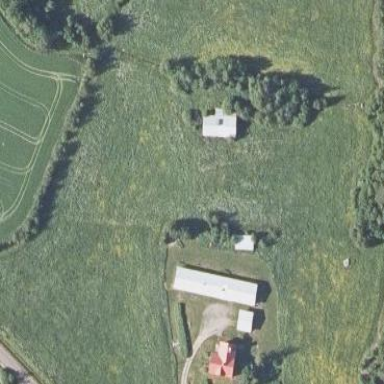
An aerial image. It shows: Farmyard area.